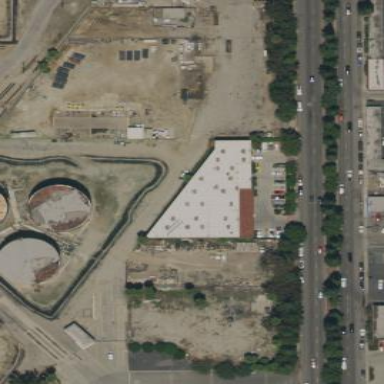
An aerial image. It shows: Commercial building.